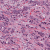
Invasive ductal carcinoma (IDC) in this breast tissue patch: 1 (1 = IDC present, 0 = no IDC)